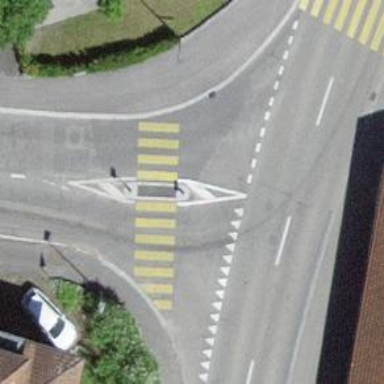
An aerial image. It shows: Road with "give way" sign.